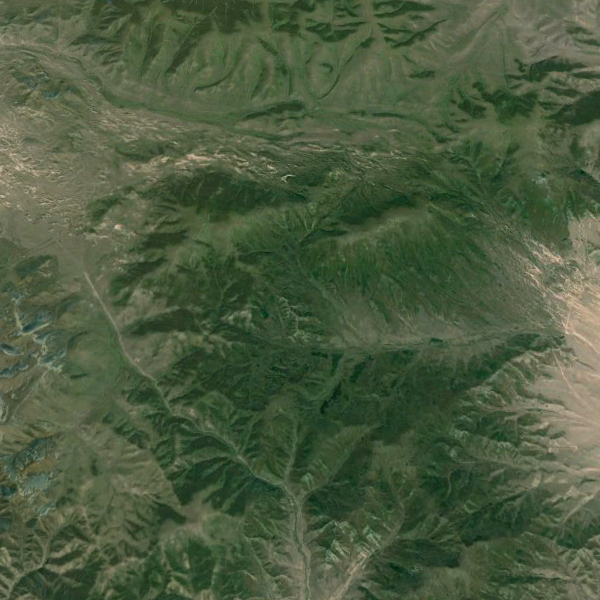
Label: Mountain